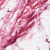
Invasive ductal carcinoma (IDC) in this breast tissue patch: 0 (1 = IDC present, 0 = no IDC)